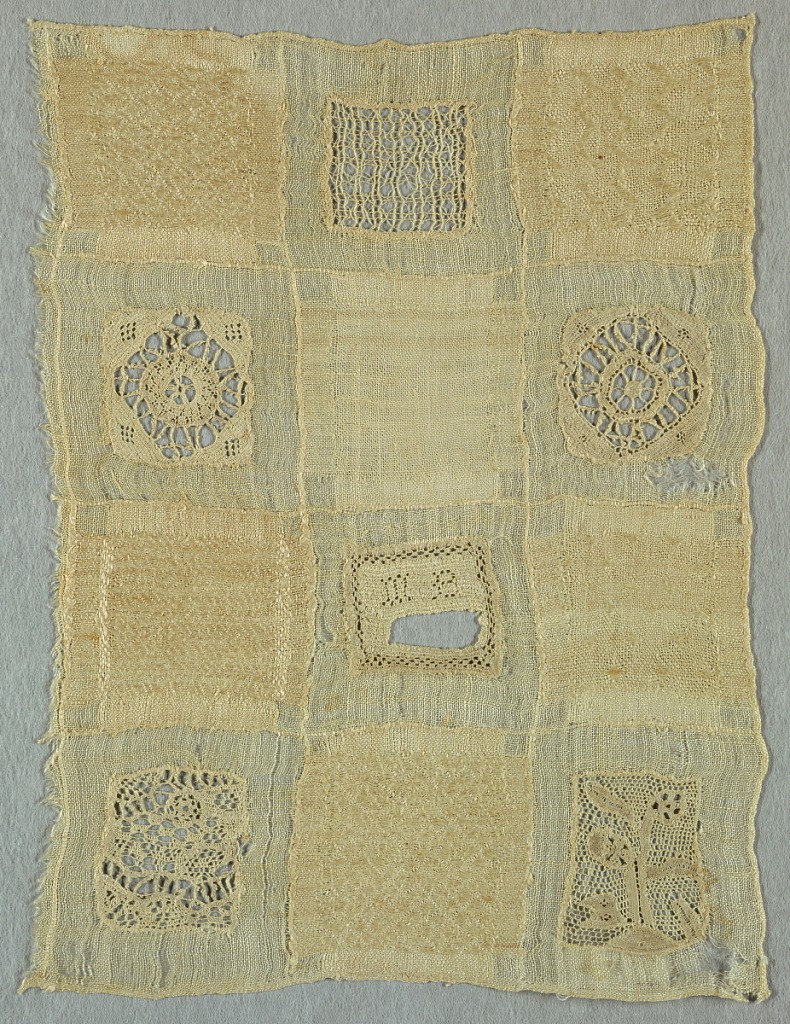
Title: Sampler
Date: late 18th–early 19th century
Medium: linen embroidery on linen foundation Technique: embroidered in cutwork with pattern darning or needle-made fillings on plain weave foundation
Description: White sampler.  Twelve squares containing pattern darning alternate with squares of cutwork with needle made fillings.